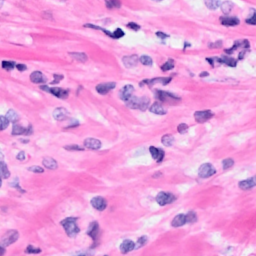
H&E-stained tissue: Breast